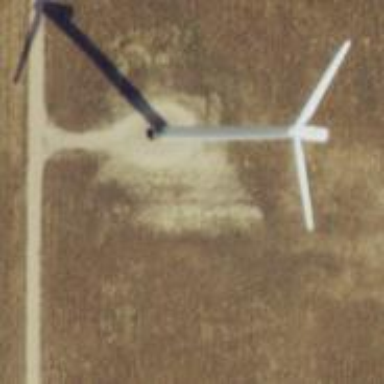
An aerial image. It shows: Wind power generator utilizing wind turbines.